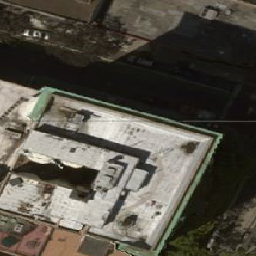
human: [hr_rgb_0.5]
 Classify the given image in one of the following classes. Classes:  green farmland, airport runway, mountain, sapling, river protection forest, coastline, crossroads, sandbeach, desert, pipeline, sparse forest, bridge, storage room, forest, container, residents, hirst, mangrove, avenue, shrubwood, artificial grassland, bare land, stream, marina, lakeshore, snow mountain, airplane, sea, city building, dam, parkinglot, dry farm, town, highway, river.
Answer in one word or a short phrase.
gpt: city building